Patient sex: M
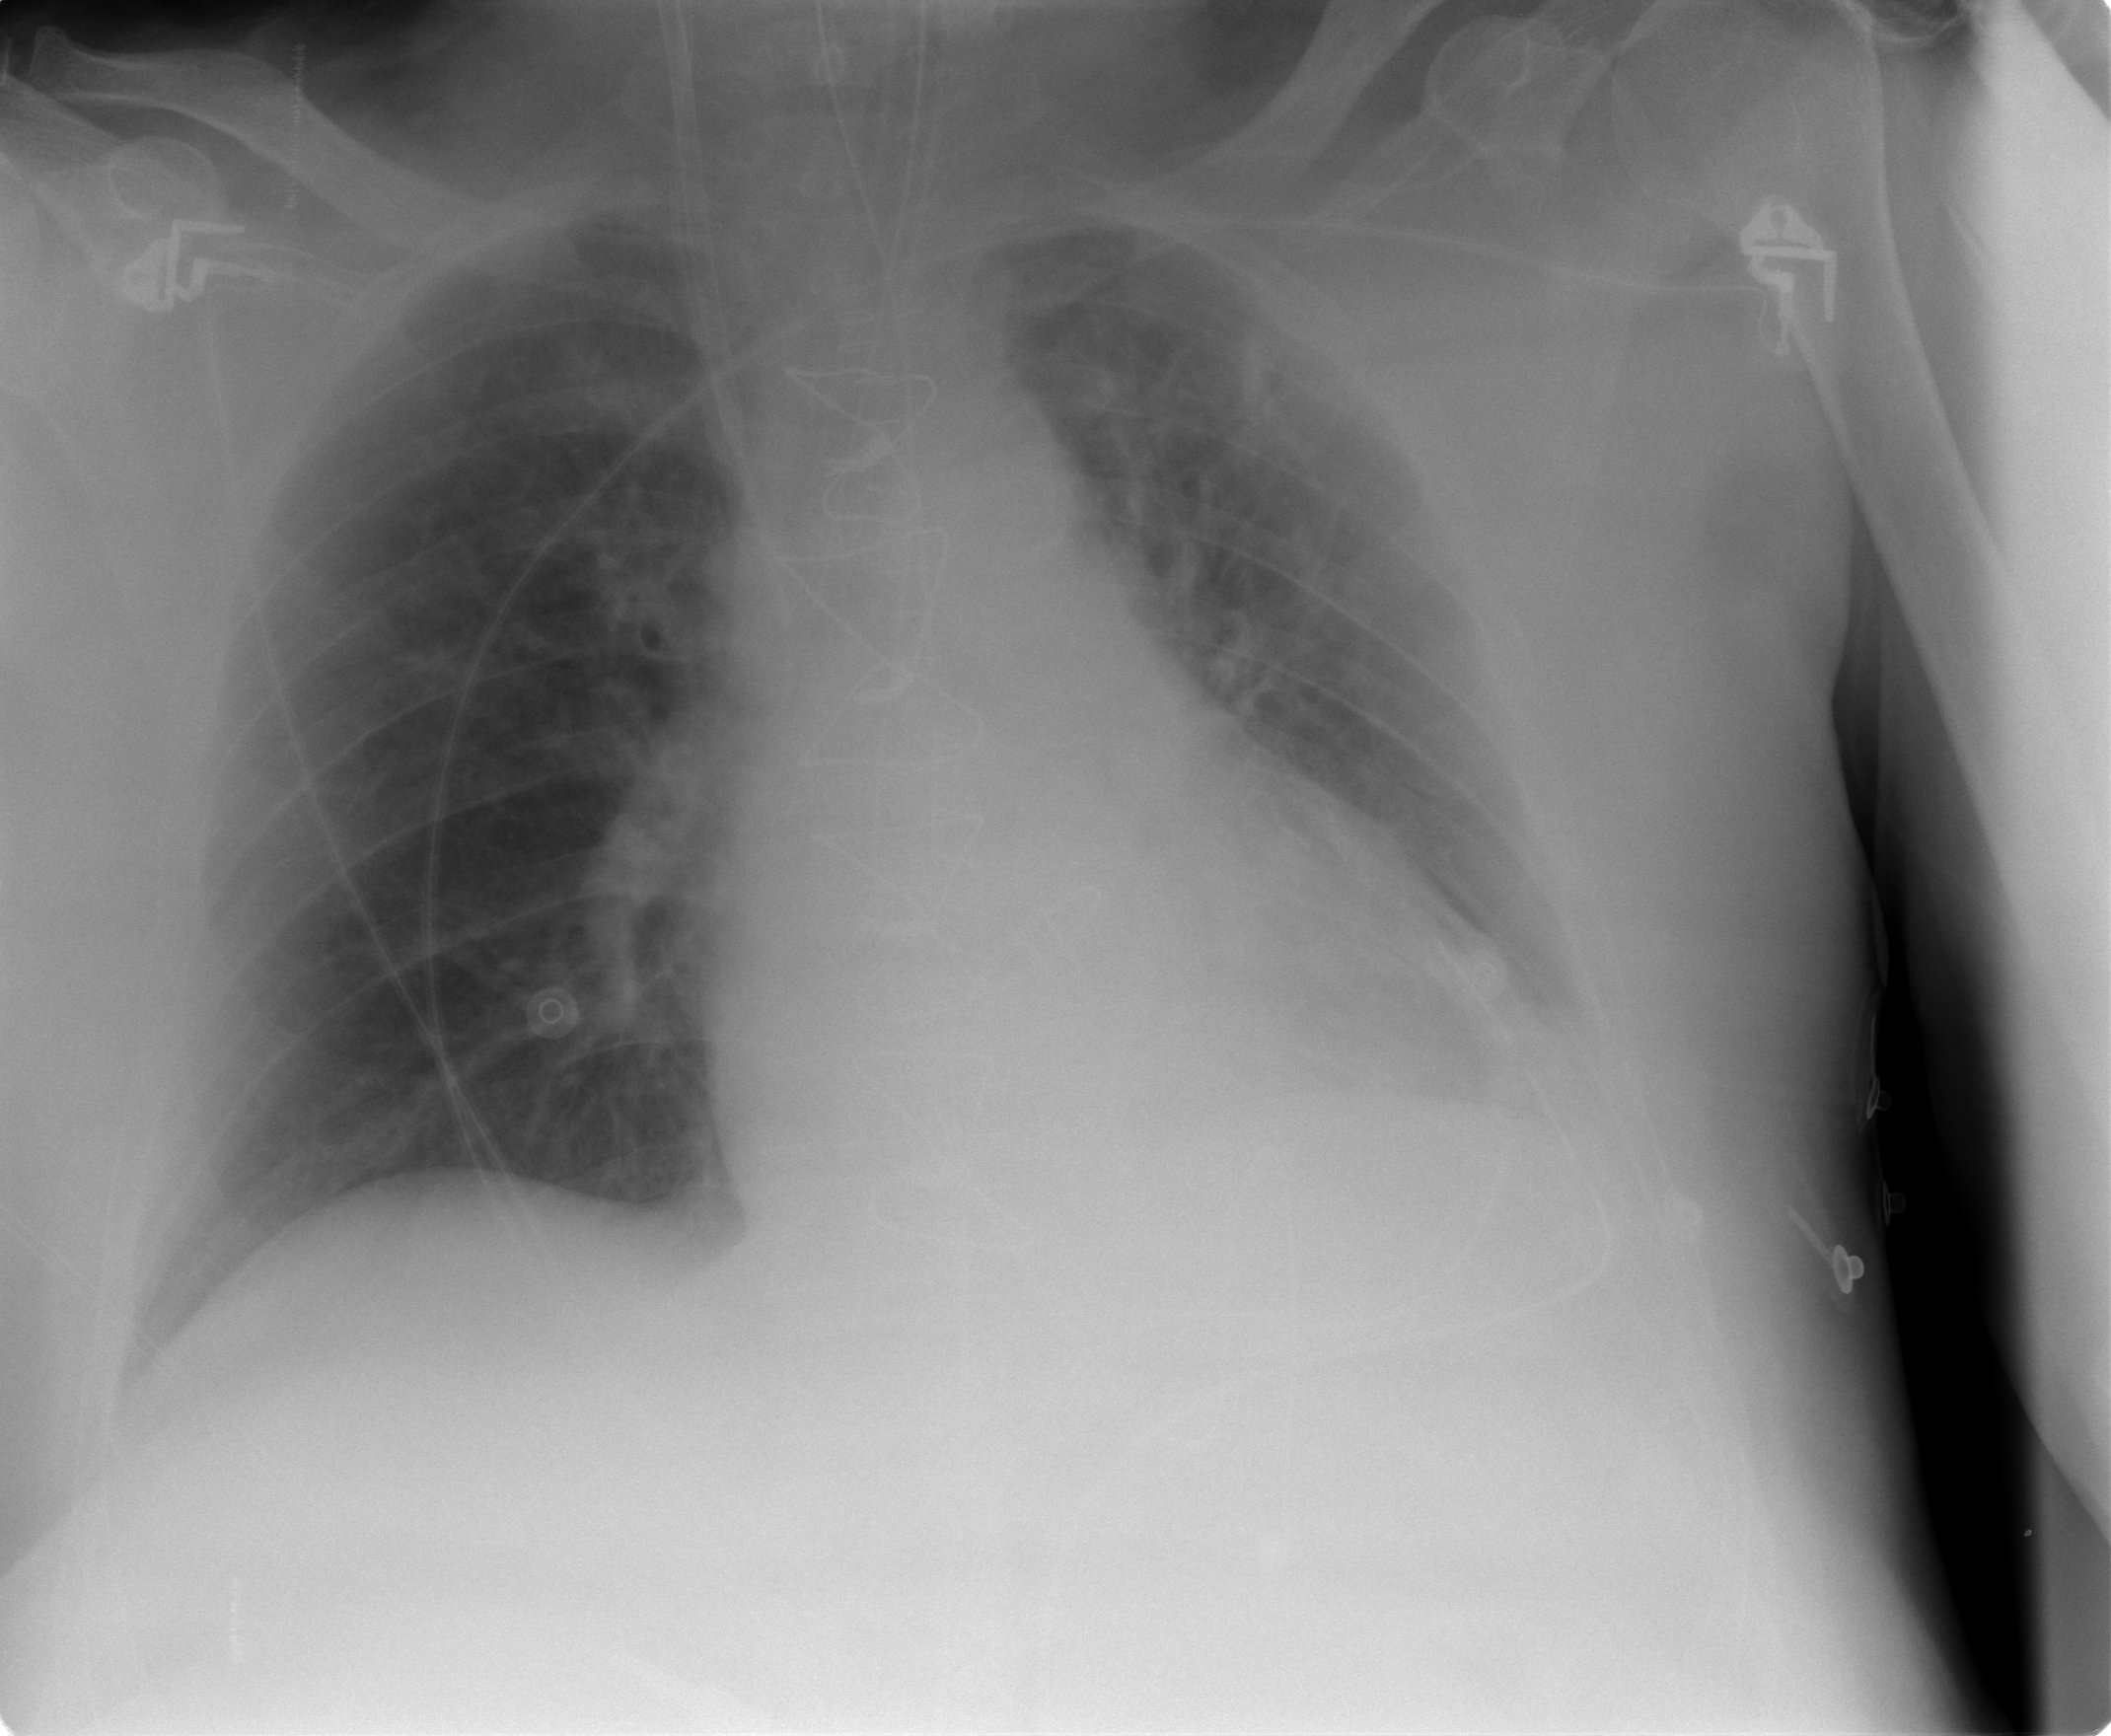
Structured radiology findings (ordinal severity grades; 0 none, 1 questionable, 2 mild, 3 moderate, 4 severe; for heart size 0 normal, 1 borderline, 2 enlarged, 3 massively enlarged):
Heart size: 0
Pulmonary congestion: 0
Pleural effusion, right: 0
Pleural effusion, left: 1
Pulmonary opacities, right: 0
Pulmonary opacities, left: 0
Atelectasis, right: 0
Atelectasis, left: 2